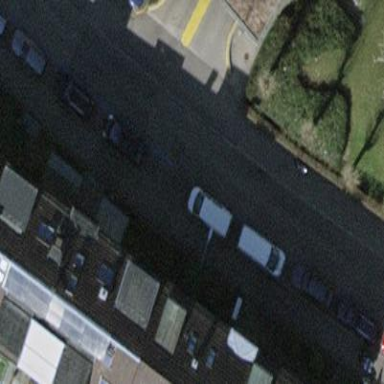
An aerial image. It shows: Parking lane area.